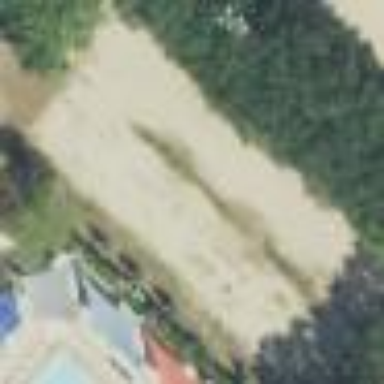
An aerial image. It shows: Sandy pitch designated for beach volleyball.